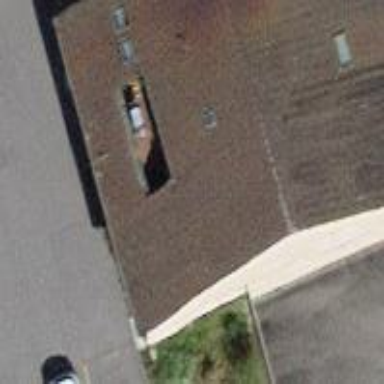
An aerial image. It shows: Bank building with tiled roof.